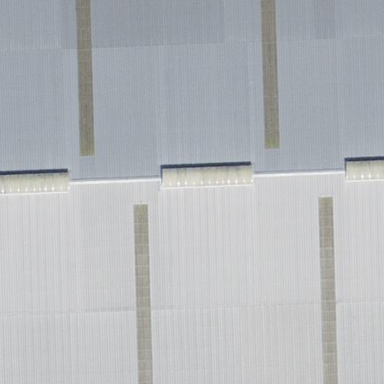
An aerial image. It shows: Warehouse.